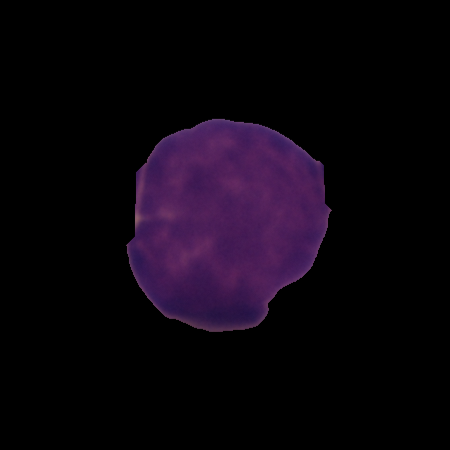
Label: cancer